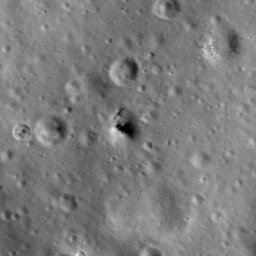
Pit: Adams B 2
Host crater: Adams B
Host type: impact_melt
Lunar coordinates: latitude -31.545, longitude 65.722